Field crop: tomato
Growth stage: 1
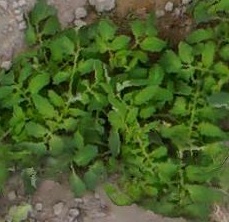
Species: tomato